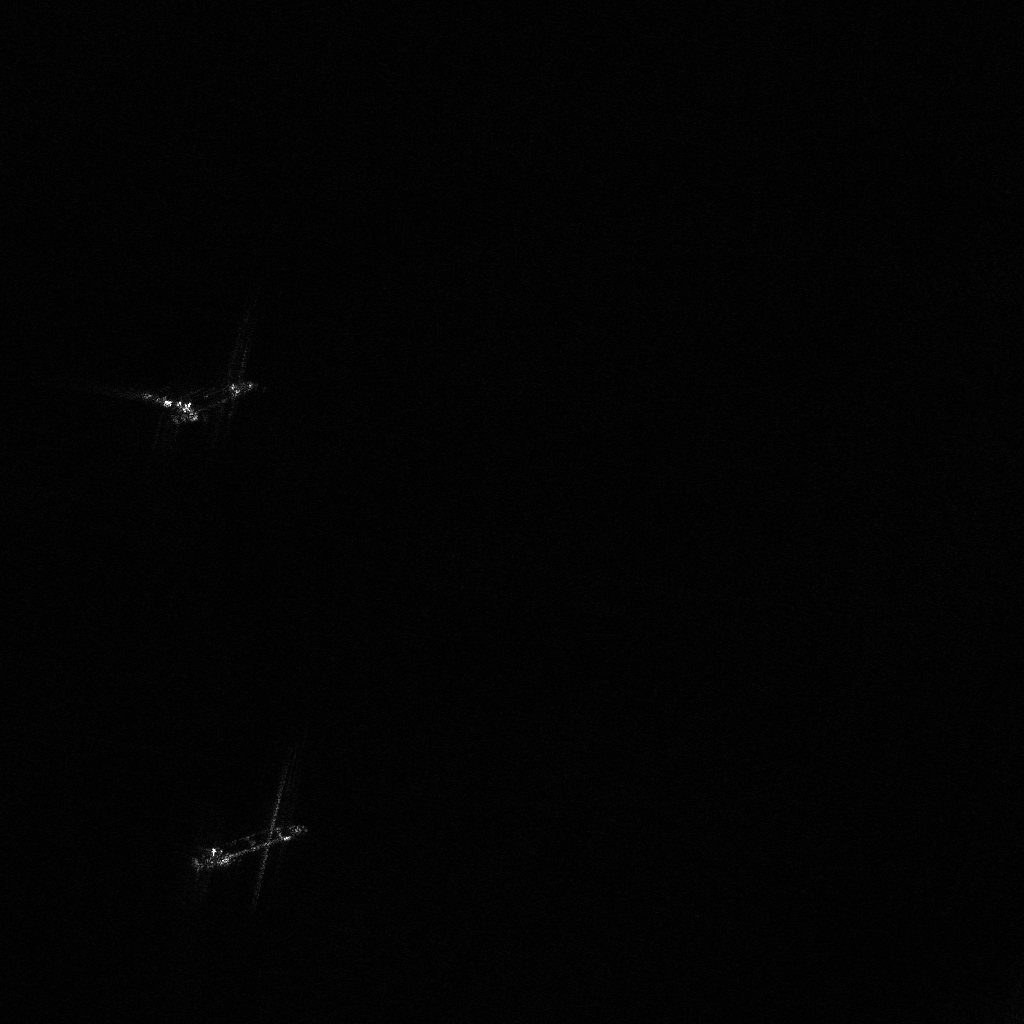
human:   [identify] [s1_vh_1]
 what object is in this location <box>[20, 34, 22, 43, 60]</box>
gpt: <ref>1 medium dredger at the left</ref>